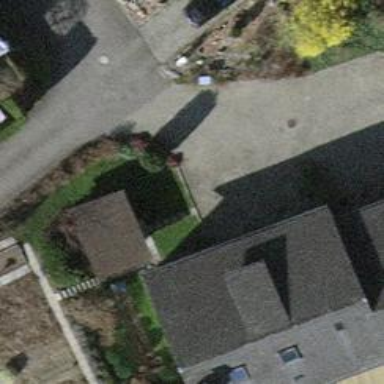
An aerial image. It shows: Driveway made of paving stones.